Field crop: maize
Growth stage: 2
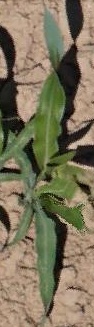
Species: maize